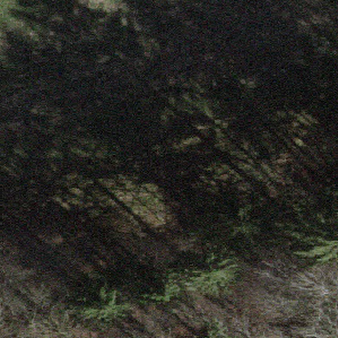
Label: other